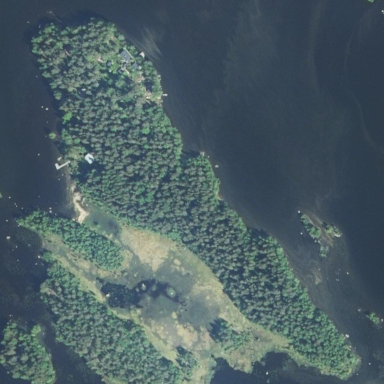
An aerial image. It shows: Islet.